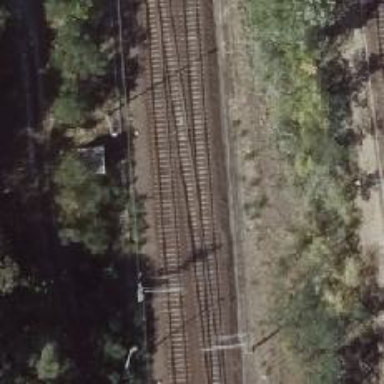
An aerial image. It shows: Railway track with contact lines for electrification.